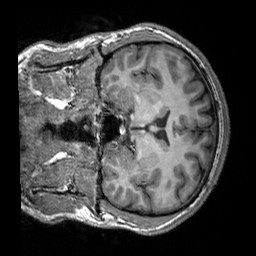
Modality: T1w
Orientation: coronal
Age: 24
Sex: male
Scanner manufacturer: siemens
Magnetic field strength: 3 T
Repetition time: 2.3 s
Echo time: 0.00303 s